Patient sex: M
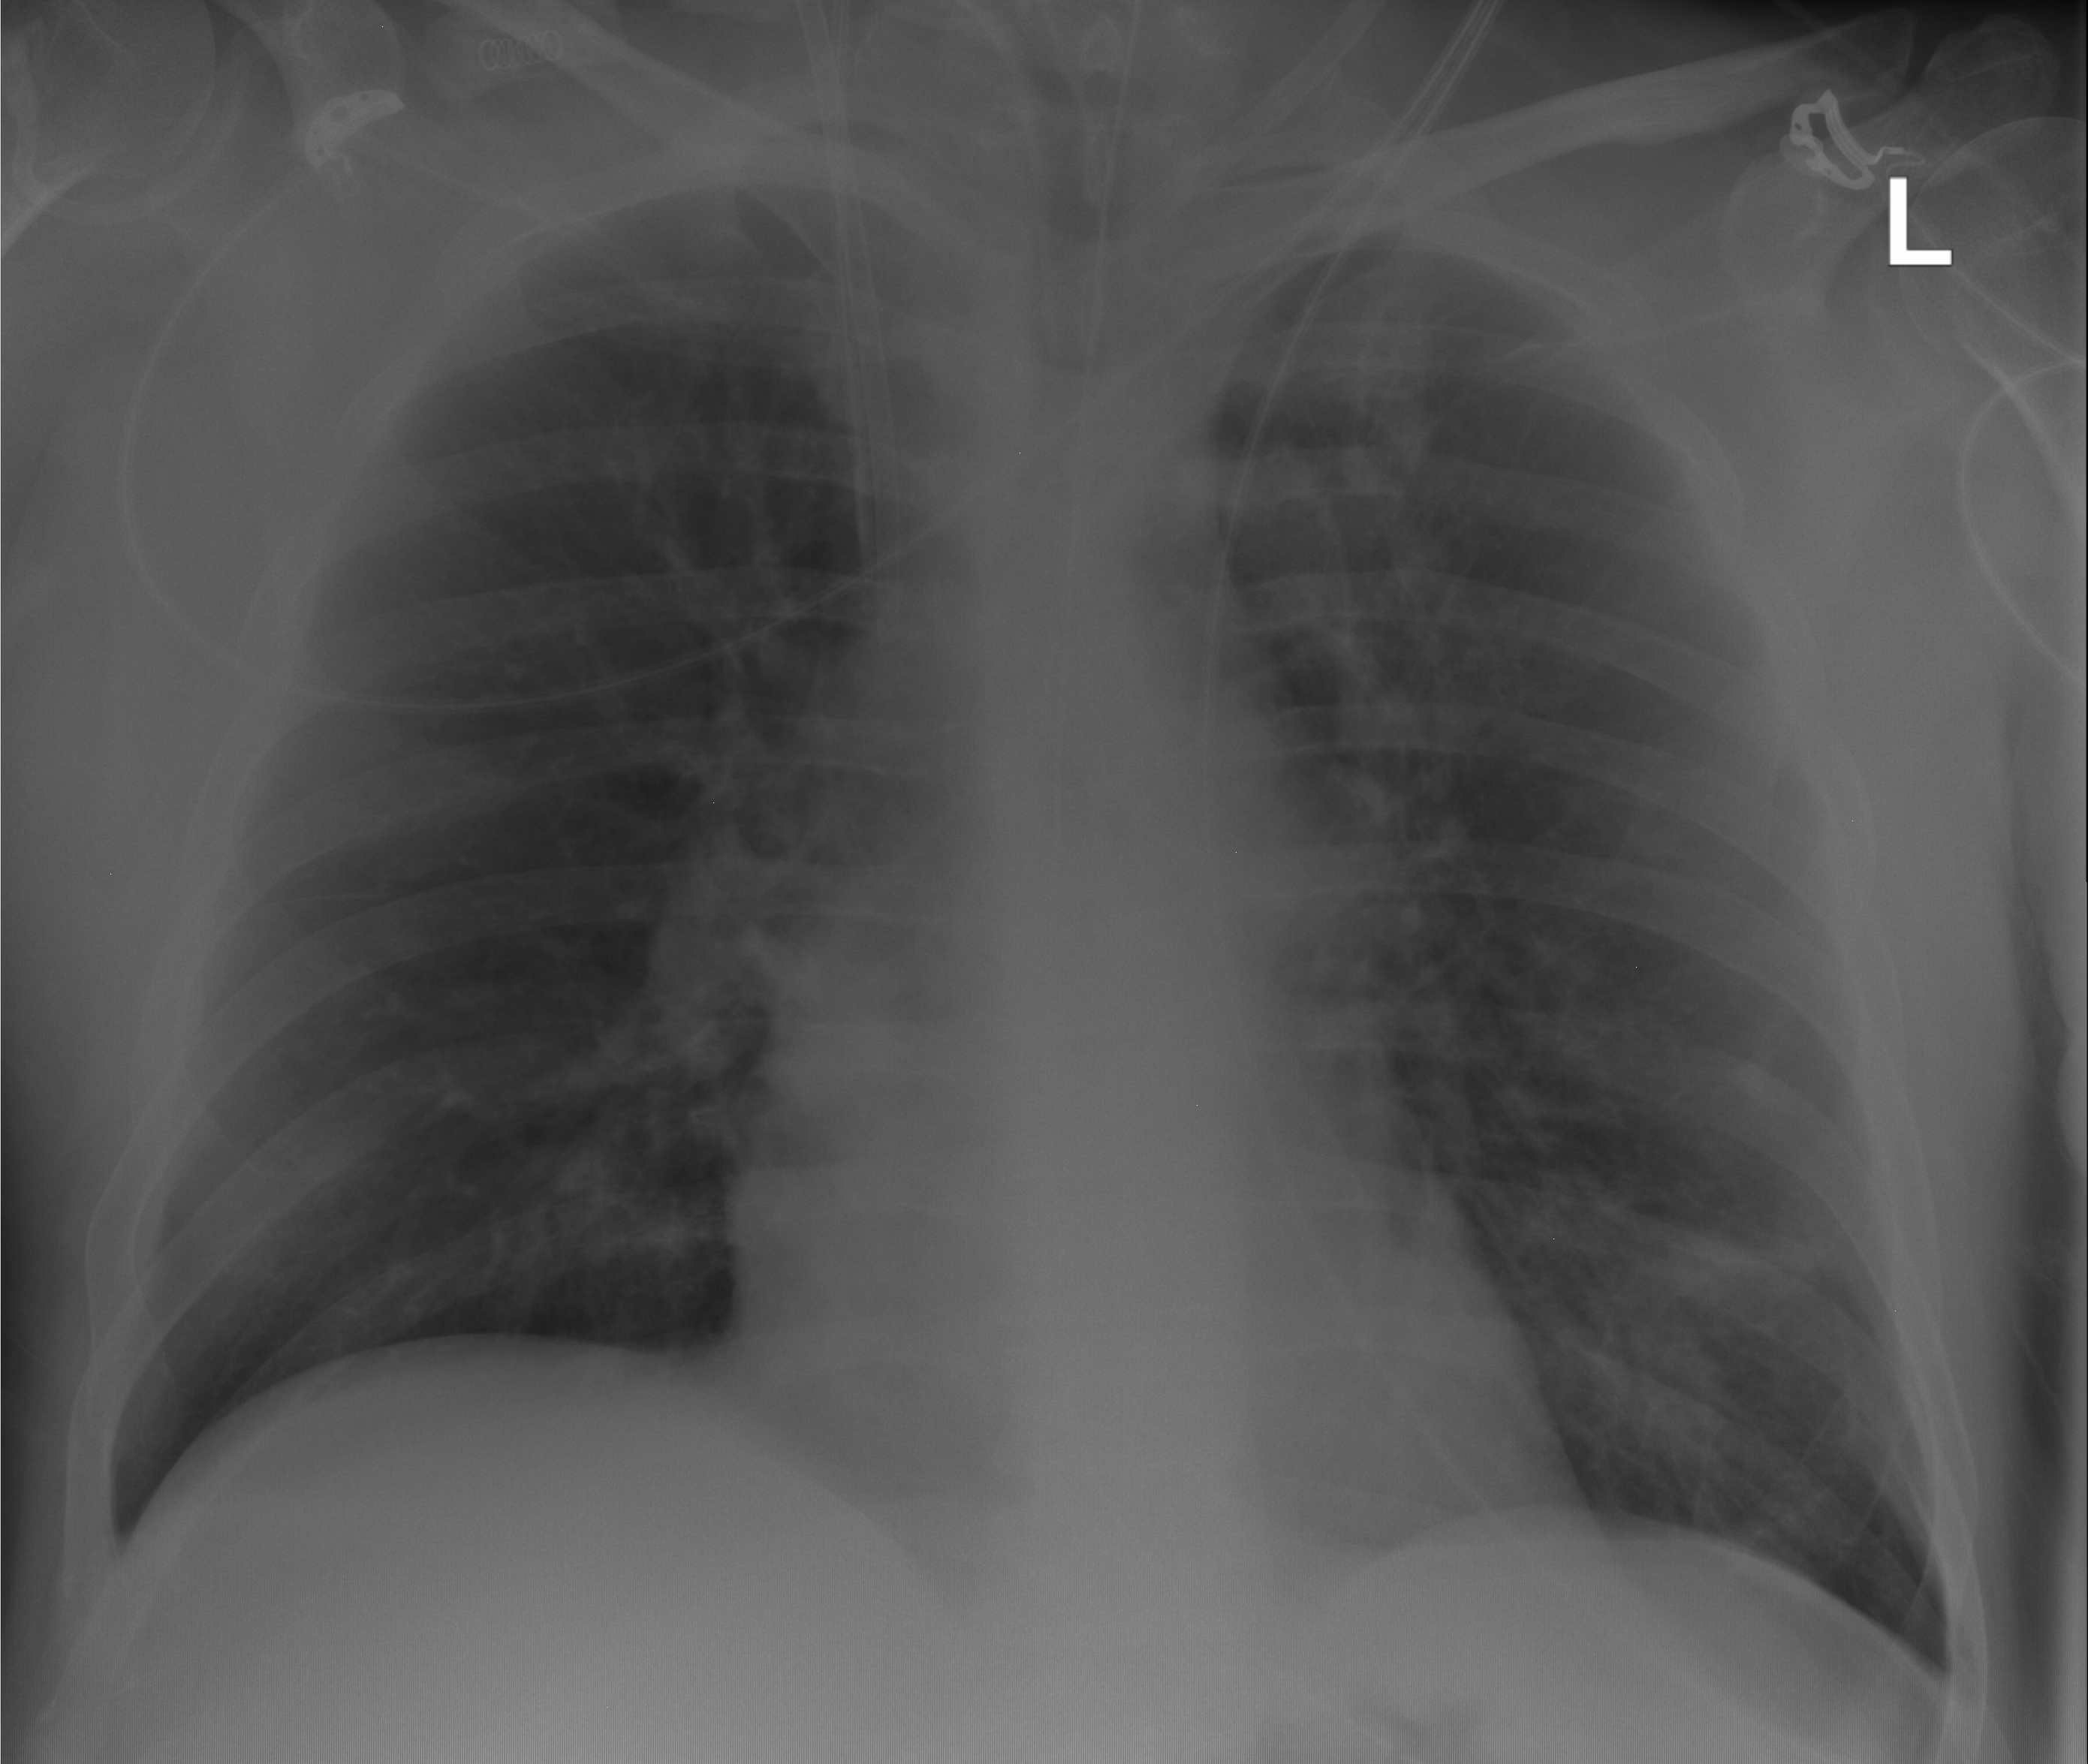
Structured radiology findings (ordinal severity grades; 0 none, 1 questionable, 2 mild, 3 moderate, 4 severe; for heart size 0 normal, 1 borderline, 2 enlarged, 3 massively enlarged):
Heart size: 1
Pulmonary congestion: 0
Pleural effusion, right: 0
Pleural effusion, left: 0
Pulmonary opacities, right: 0
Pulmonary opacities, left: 2
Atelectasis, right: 0
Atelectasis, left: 0